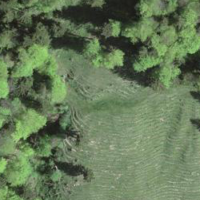
EUNIS habitat code: 44
Species observed at this site:
Campanula trachelium